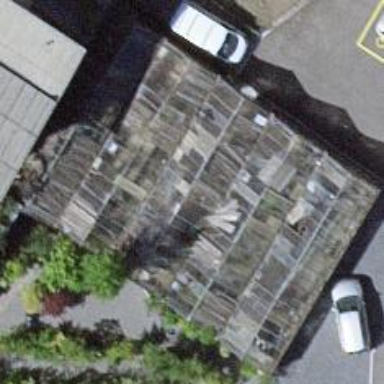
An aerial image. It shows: Greenhouse.